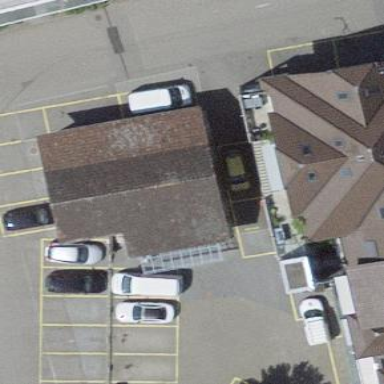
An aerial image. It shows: Building with tile roof.